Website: lowes
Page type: cart
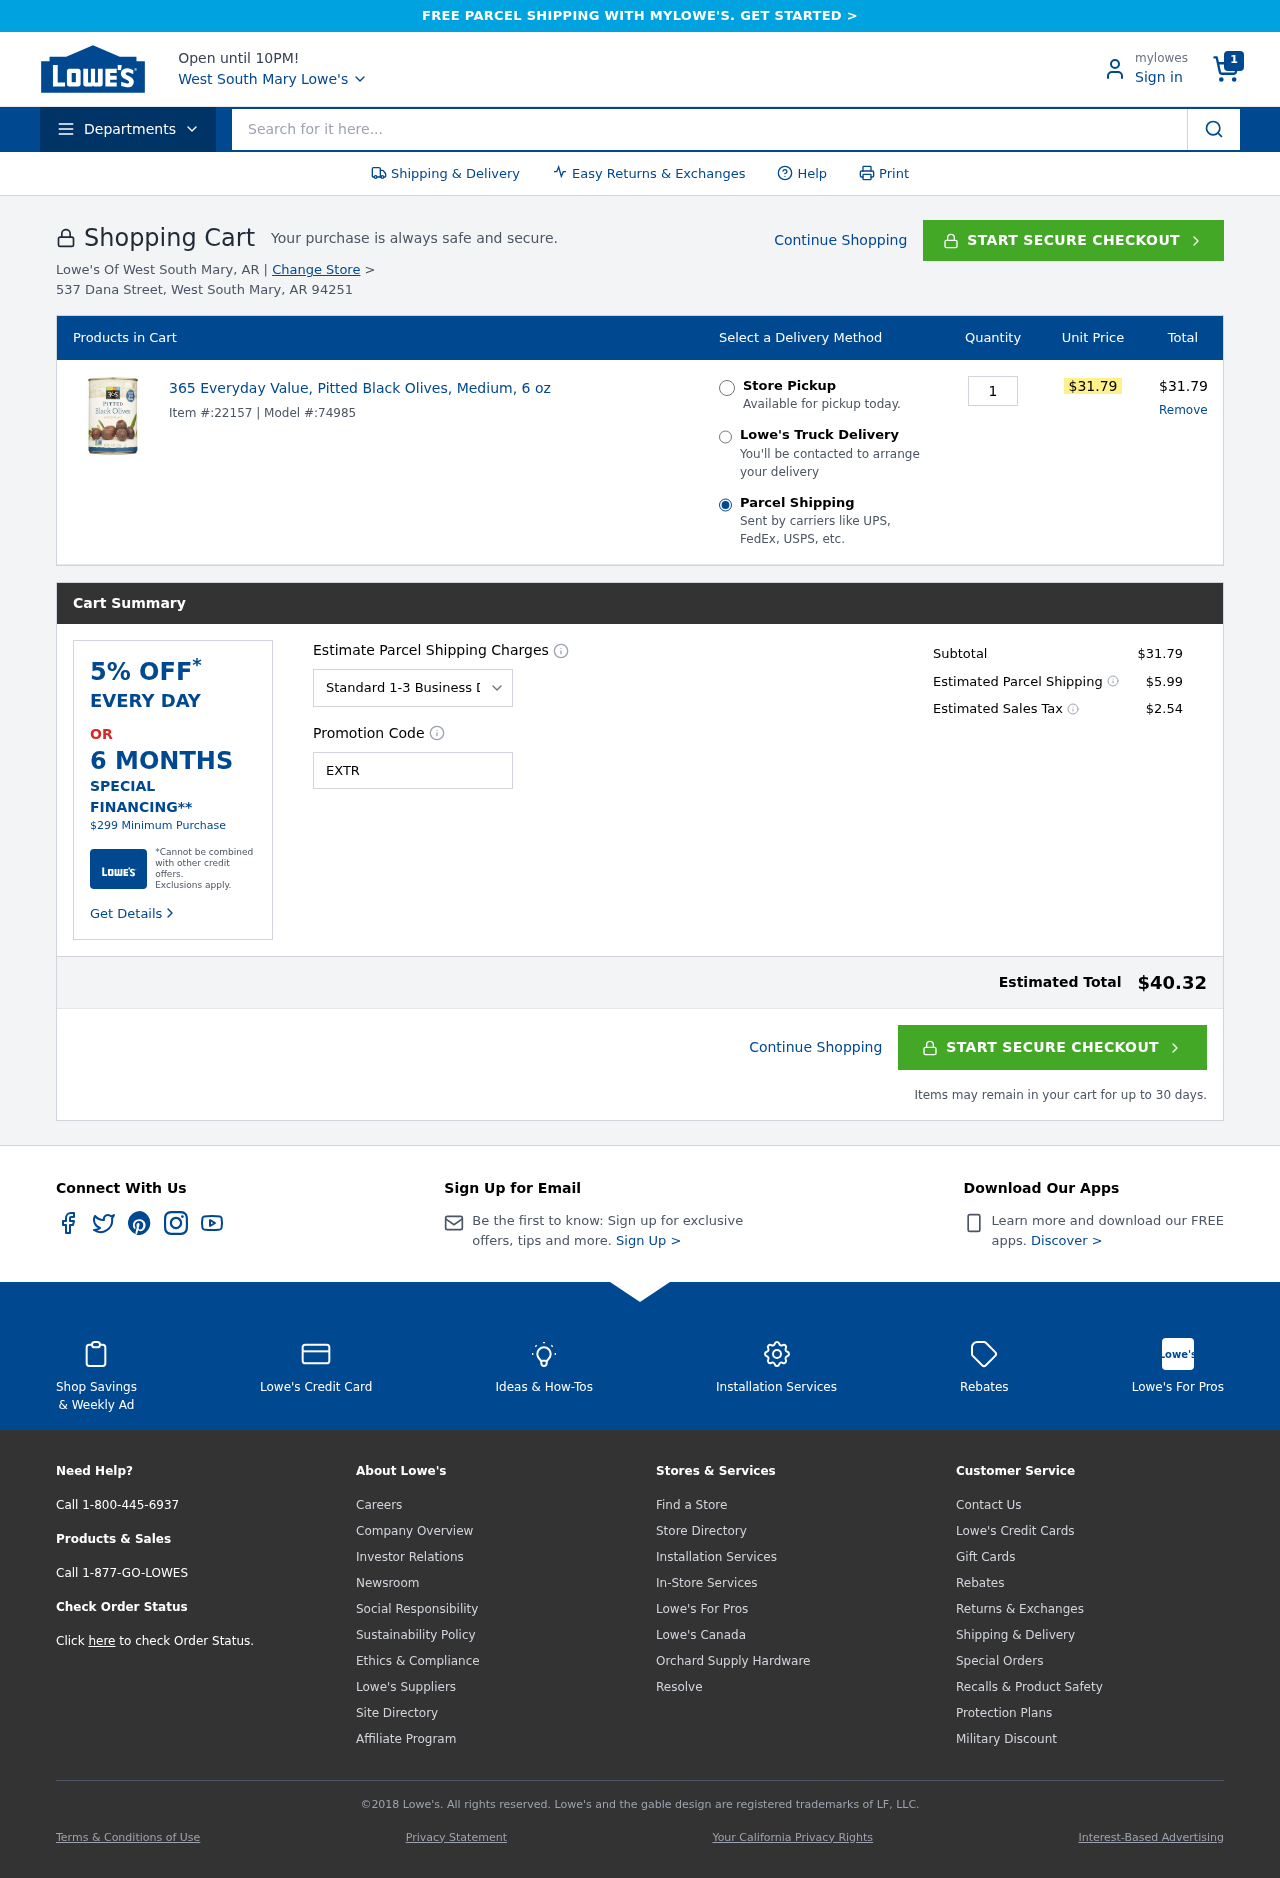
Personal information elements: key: PII_CITY
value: South Mary
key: PII_CITY
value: West South Mary
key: PII_POSTCODE
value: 94251
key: PII_PROMO_CODE
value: EXTRA11
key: PII_STREET
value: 537 Dana Street
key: PII_STATE_ABBR
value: AR
Product elements: key: PRODUCT1_NAME
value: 365 Everyday Value, Pitted Black Olives, Medium, 6 oz
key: PRODUCT1_PRICE
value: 31.79
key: PRODUCT1_QUANTITY
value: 1
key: PRODUCT1_MODEL
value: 74985
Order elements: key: ORDER_NUM_ITEMS
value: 1
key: ORDER_ITEM_ID
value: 22157
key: ORDER_LINE_TOTAL
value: $31.79
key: ORDER_SUBTOTAL
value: $31.79
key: ORDER_SHIPPING_COST
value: $5.99
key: ORDER_TAX
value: $2.54
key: ORDER_TOTAL
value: $40.32
Search elements: key: HEADER_SEARCH
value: Search for it here...